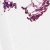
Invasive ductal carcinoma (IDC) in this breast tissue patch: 0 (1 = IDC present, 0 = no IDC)